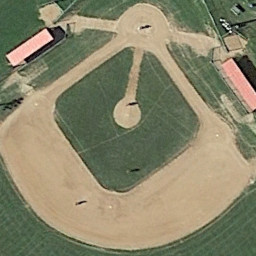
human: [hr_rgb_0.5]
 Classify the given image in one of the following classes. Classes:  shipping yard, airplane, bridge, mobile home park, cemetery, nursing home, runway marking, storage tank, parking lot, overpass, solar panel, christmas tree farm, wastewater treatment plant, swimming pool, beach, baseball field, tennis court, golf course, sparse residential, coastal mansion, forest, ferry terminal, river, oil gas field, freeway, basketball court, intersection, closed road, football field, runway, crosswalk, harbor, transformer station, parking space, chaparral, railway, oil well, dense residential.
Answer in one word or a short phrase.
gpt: baseball field